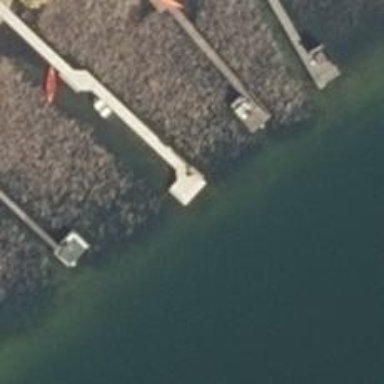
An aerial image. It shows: Man-made pier.